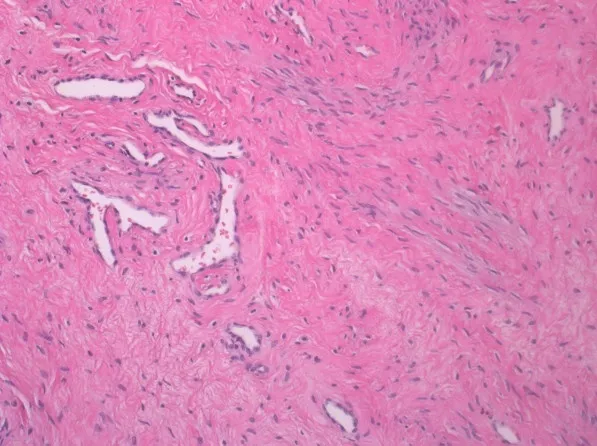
Microphotograph of the tumour. Spindle-shaped cells within collagenous stroma and prominent medium-sized ramified/branching vessels (HE, magnification 200x).
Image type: pathology (h&e)